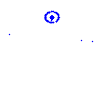
Particle: kaon